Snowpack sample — Snodgrass Mountain, Crested Butte, Colorado (2/4/25, 12:06 PM MST)
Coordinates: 38.923, -106.968
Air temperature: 35 °F
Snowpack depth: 80 cm
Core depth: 20 cm
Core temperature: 33.8 °F
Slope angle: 14°, slope face: 78°
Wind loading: low
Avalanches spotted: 0
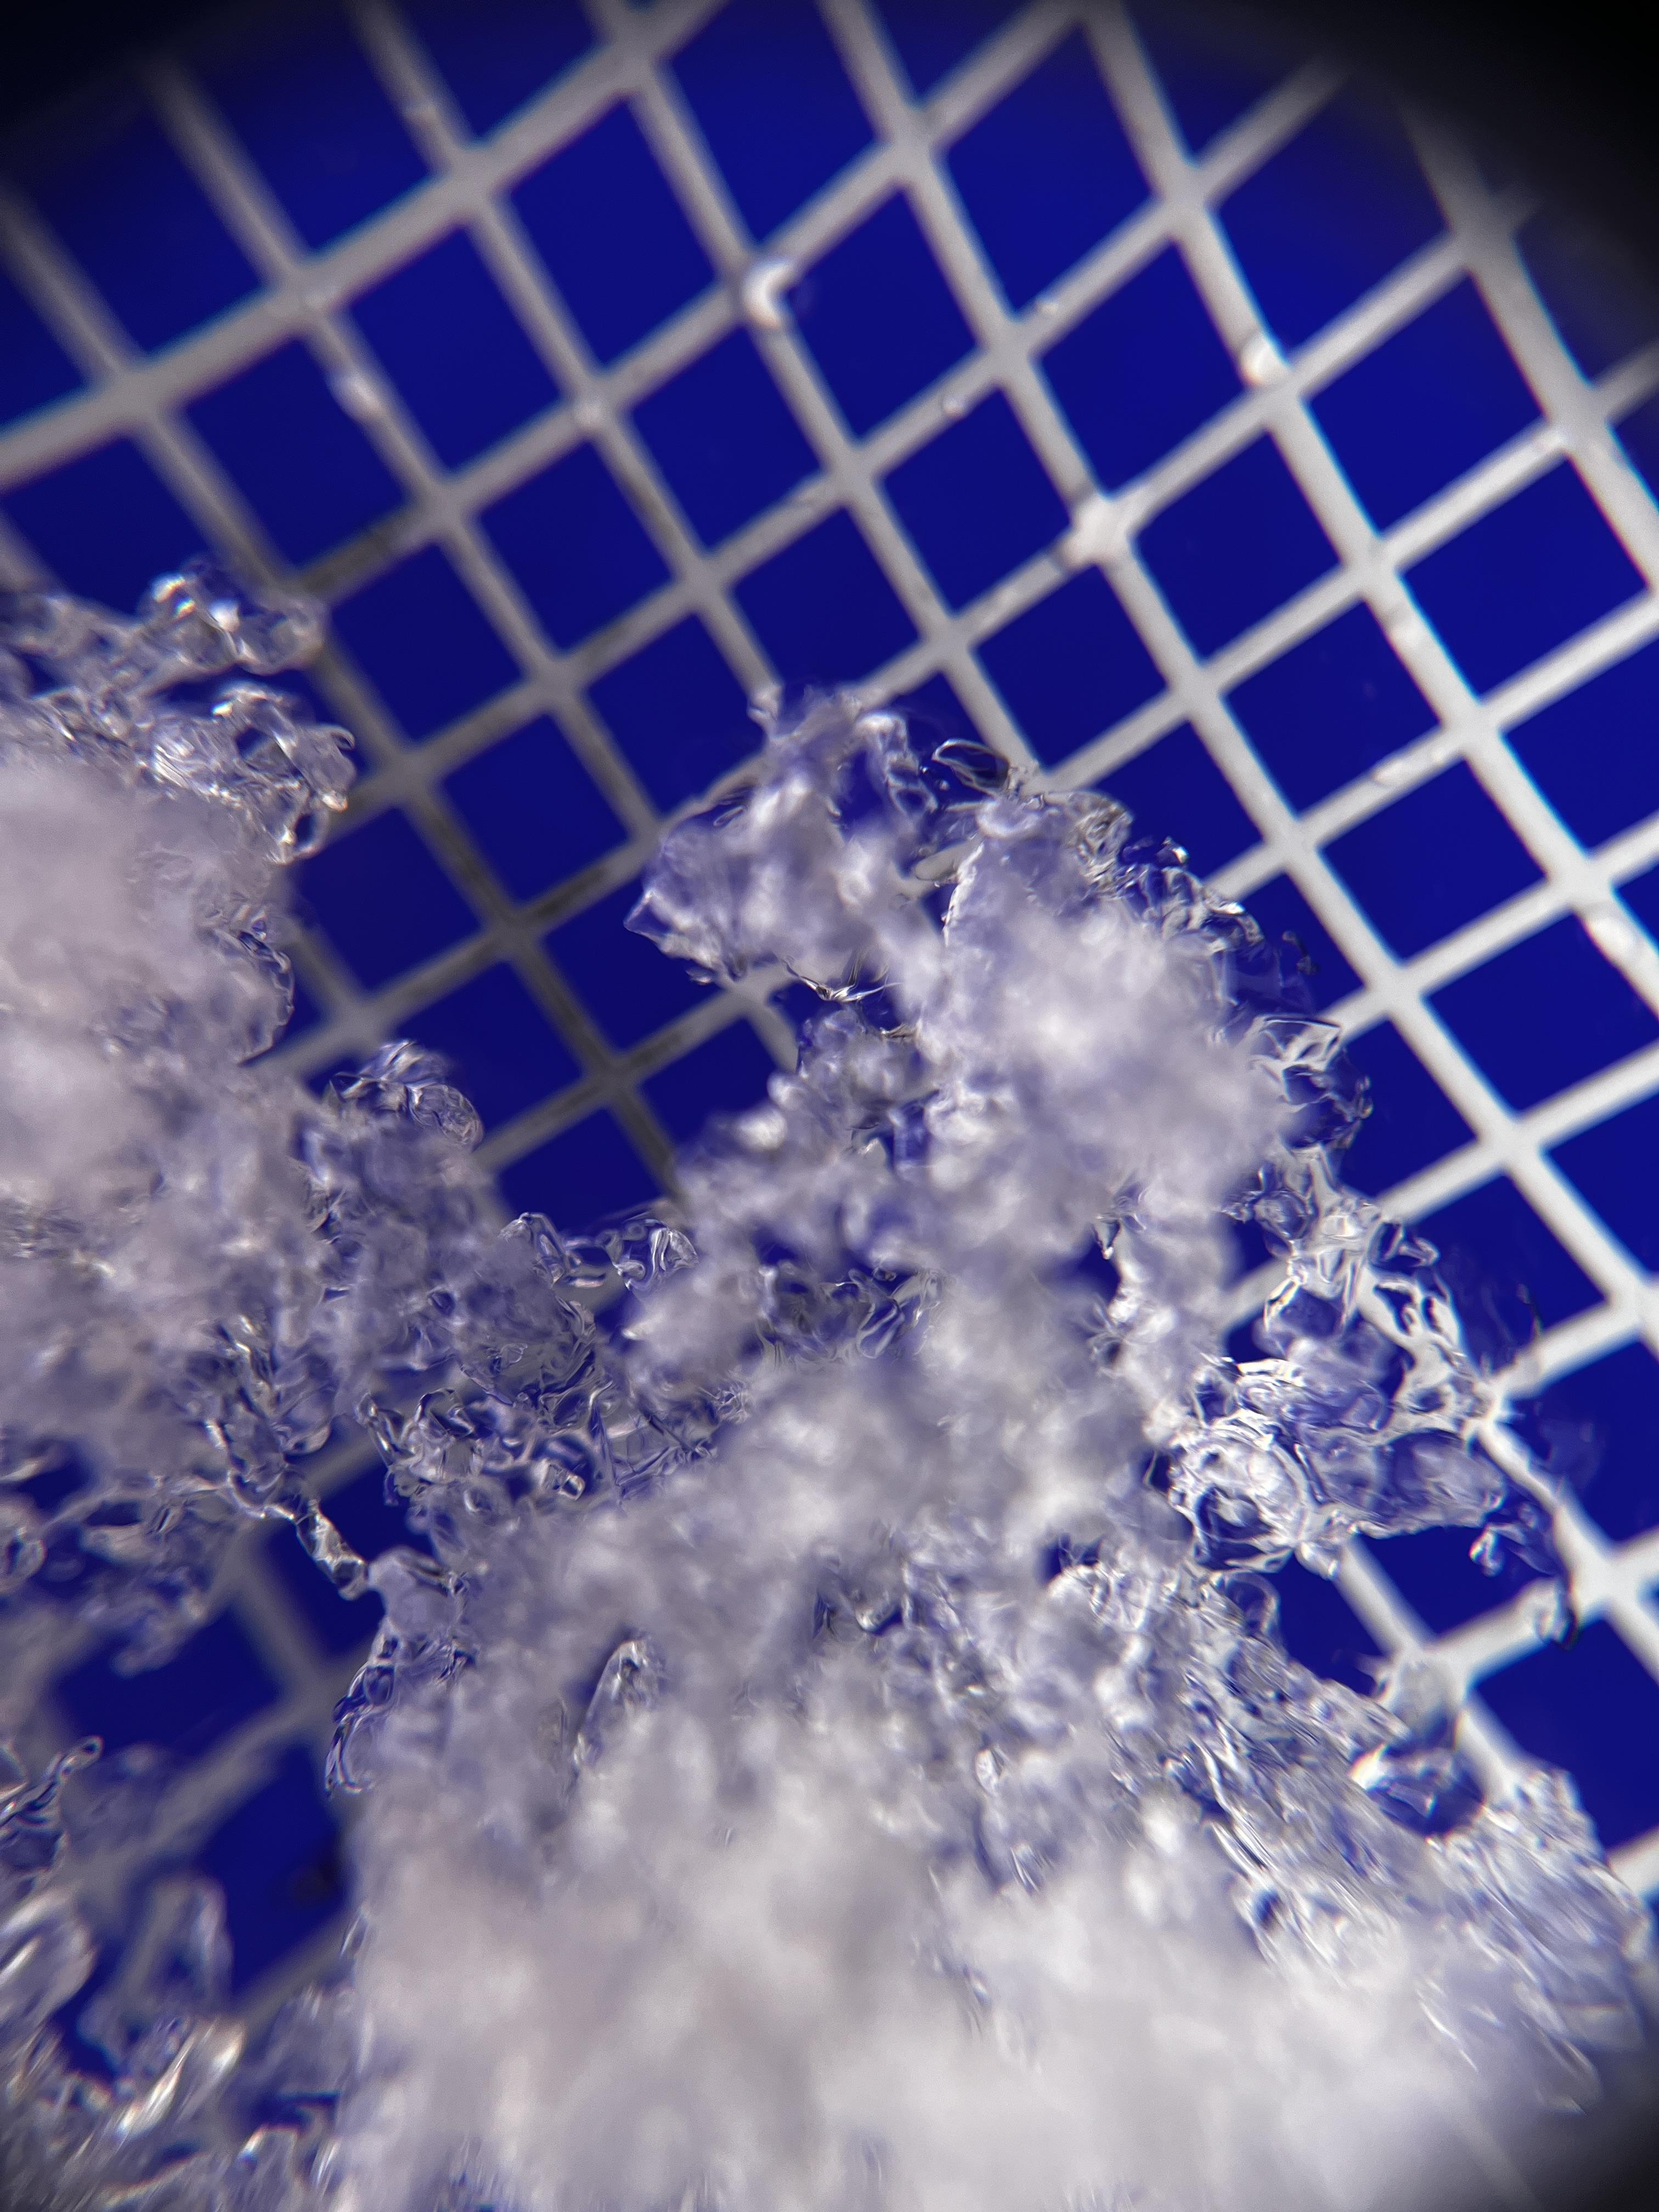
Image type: magnified_profile
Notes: No avalanches nearby, unusually warm weather for the last month reported by residents, Collected 25 yards from treeline